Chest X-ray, PA view. Patient: 48 years old, sex M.
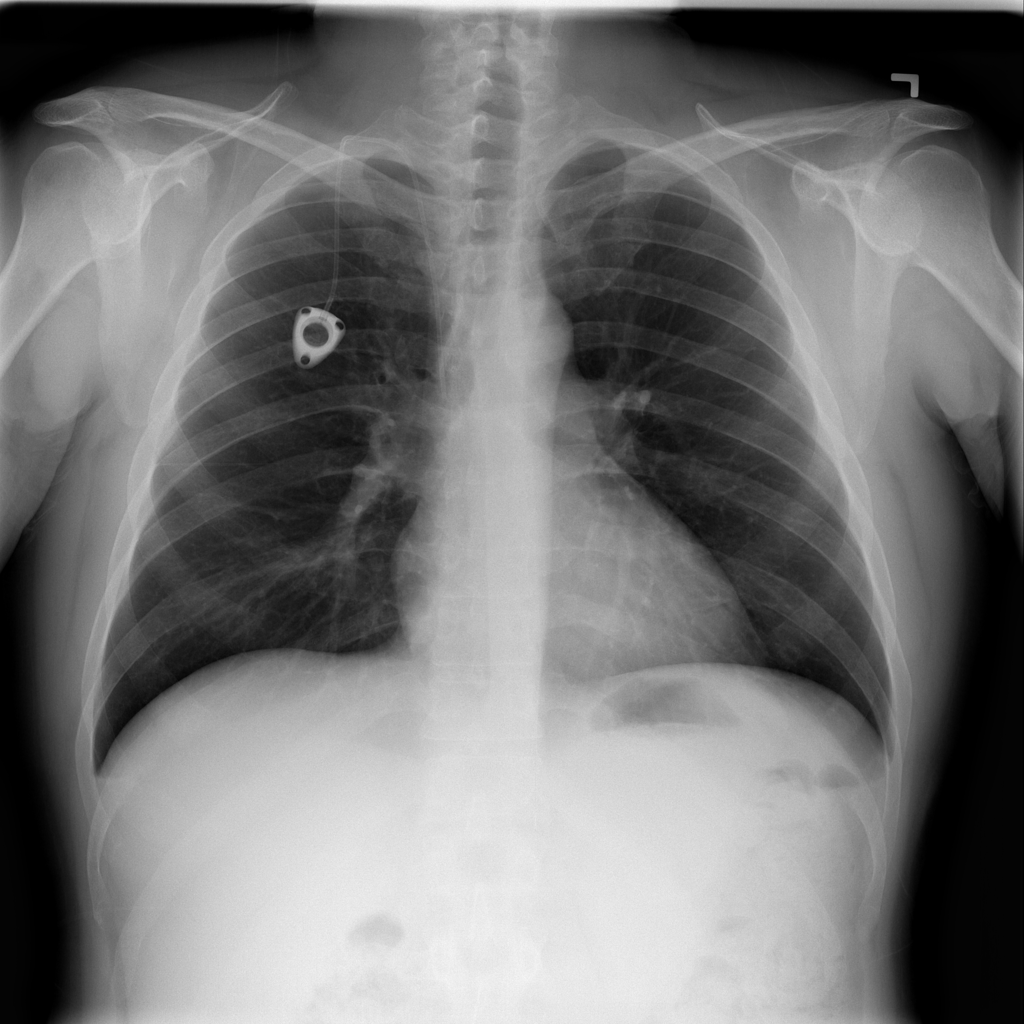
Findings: No Finding